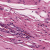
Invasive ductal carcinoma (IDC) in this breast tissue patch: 0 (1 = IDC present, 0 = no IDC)